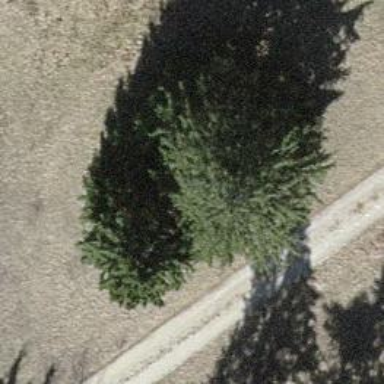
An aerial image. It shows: Bench for seating.